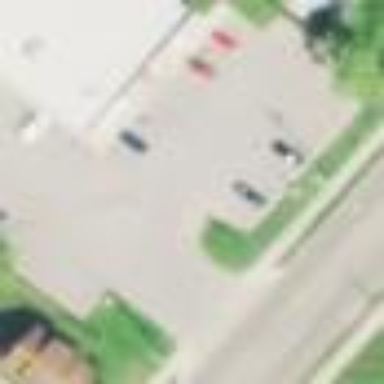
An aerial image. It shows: Parking area.